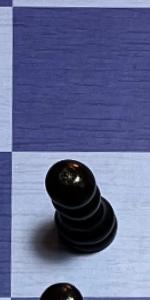
Label: Pawn_Black